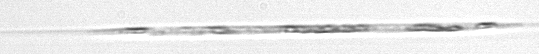
Label: Rhizosolenia